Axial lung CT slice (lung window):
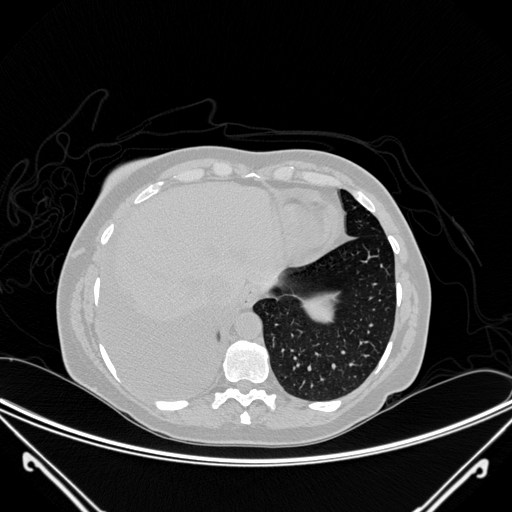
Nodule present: no